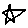
Label: star